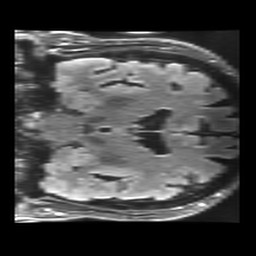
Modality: FLAIR
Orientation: coronal
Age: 63
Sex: male
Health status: healthy
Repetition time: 12 s
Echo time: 0.09782 s